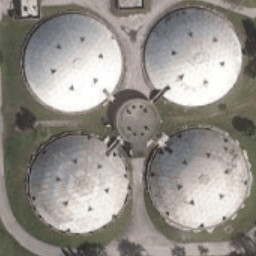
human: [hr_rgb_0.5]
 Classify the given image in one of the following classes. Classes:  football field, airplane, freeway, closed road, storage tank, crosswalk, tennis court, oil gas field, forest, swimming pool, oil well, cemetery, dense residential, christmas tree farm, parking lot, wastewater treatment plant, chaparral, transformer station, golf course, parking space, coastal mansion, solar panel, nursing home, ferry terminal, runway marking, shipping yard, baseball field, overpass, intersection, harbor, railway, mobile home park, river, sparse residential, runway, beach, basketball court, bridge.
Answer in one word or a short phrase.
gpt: storage tank